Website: walmart
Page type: delivery-shipping
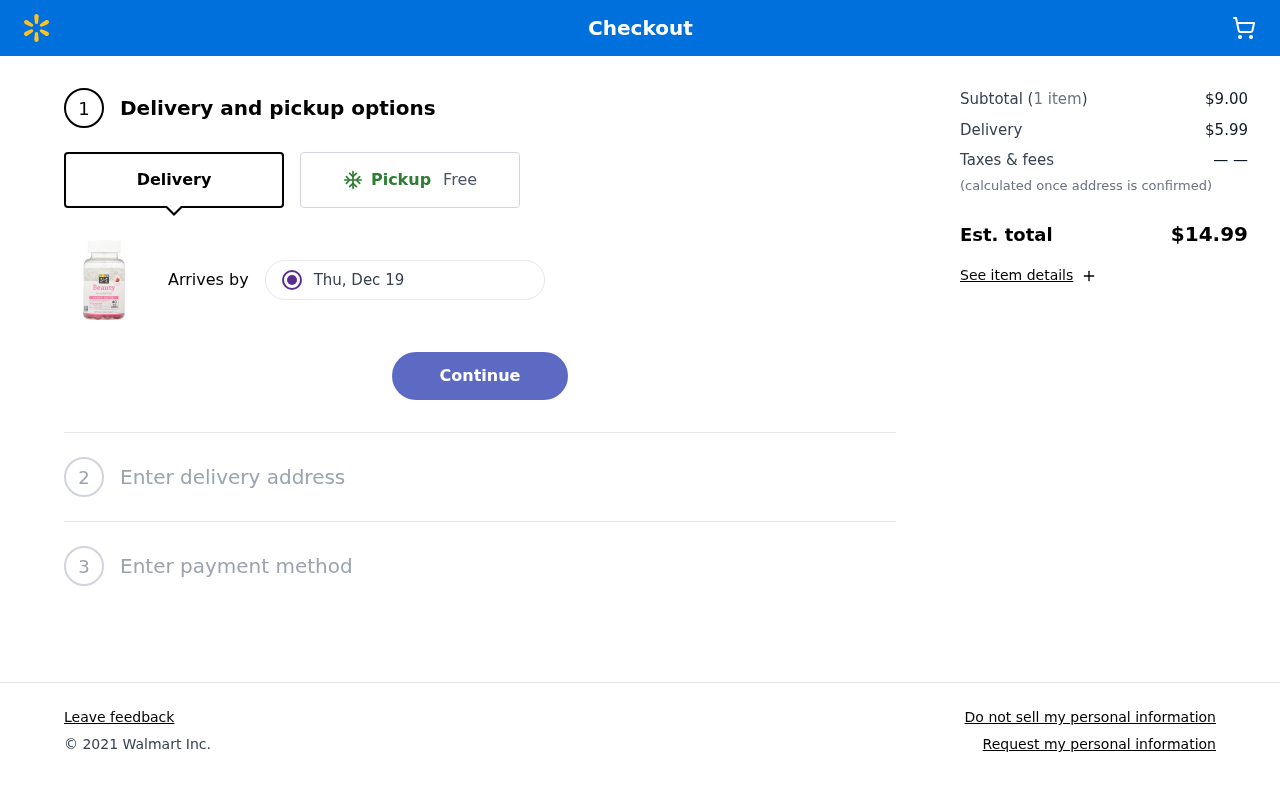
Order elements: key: ORDER_DELIVERY_DATE
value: Thu, Dec 19
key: ORDER_NUM_ITEMS
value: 1 item
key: ORDER_SUBTOTAL
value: $9.00
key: ORDER_SHIPPING_COST
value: $5.99
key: ORDER_TOTAL
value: $14.99